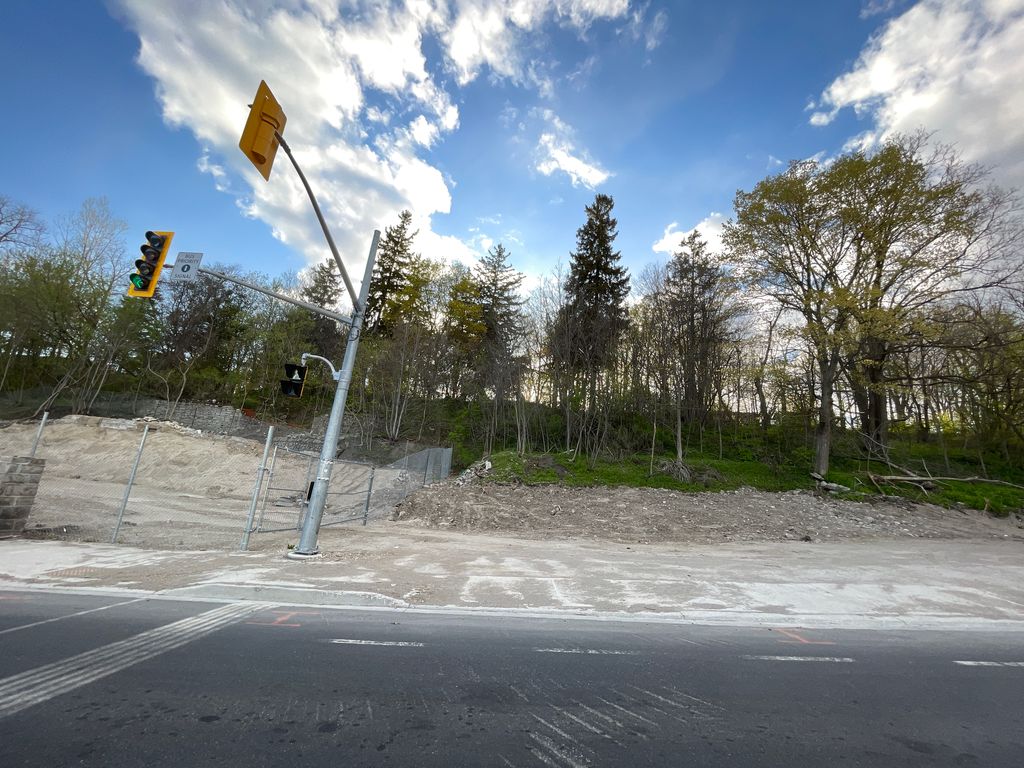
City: kitchener-waterloo